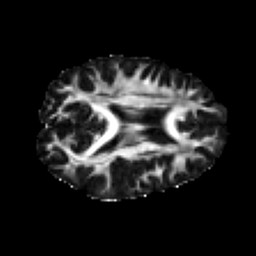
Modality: FA
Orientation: axial
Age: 24
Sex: male
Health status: healthy
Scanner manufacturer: philips
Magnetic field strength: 3 T
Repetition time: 10.623 s
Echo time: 0.07044 s